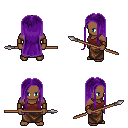
a pixel art fantasy rpg character, male body template, human, dark skin, maroon pirate shirt, robe skirt, purple extra-long hairstyle, leather bracers, spear, four views (front, back, left, right), 2x2 character sprite sheet, small pixel art, hard edges, no anti-aliasing